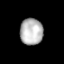
Tissue: lung
Cell type: Epithelial cells
Senescence score: 0.2006
Nuclear area (px): 598
Mean DAPI intensity: 182.368